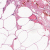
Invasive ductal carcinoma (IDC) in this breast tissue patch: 0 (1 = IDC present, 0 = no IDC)